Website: ulta-beauty
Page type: delivery-shipping
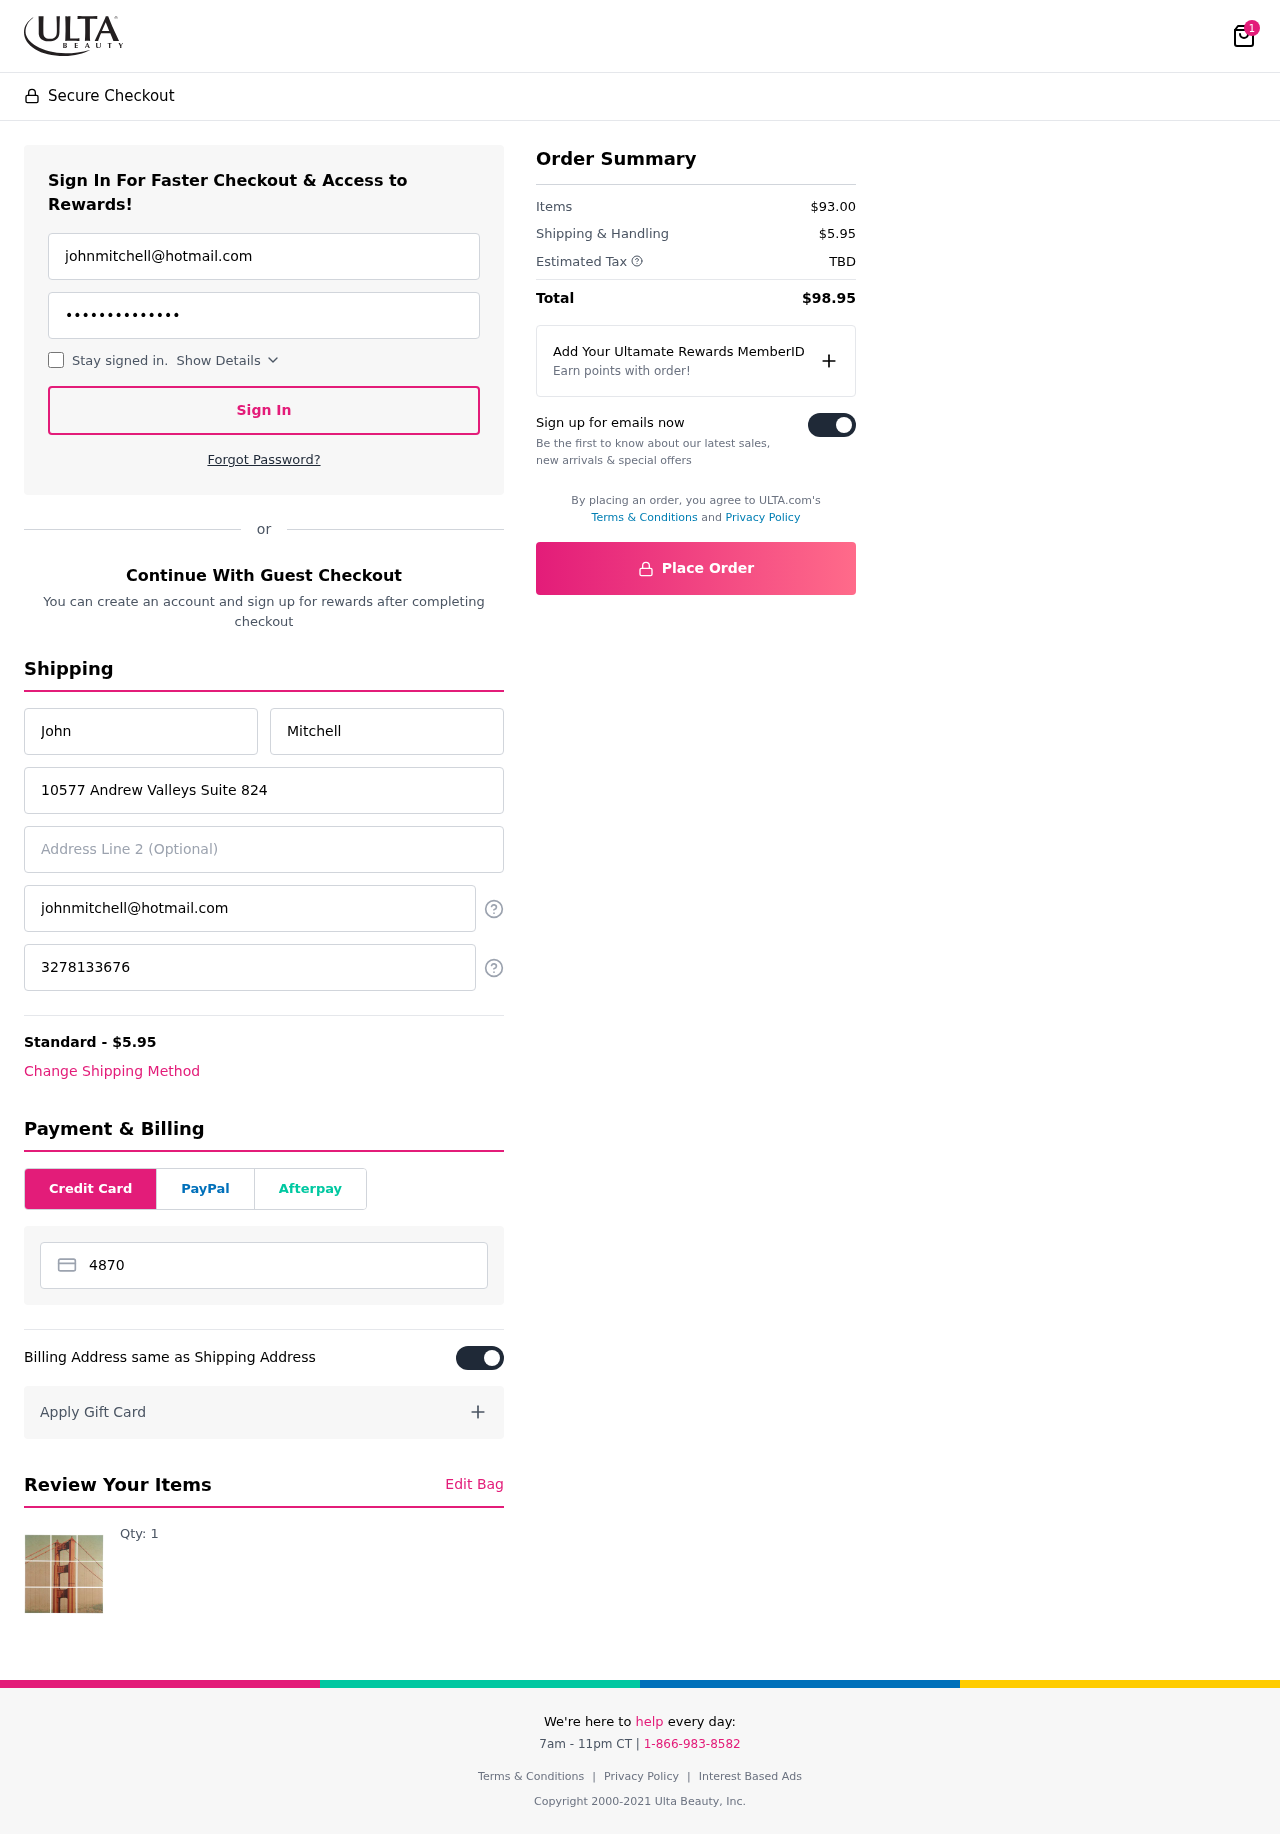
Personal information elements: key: PII_CARD_NUMBER
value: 4870 9720 6881 4796
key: PII_EMAIL
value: johnmitchell@hotmail.com
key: PII_EMAIL2
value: johnmitchell@hotmail.com
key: PII_FIRSTNAME
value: John
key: PII_LASTNAME
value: Mitchell
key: PII_PHONE
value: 3278133676
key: PII_STREET
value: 10577 Andrew Valleys Suite 824
Product elements: key: PRODUCT1_QUANTITY
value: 1
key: PRODUCT1
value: Qty: 1
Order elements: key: ORDER_NUM_ITEMS
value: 1
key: ORDER_SHIPPING_COST
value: $5.95
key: ORDER_SUBTOTAL
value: $93.00
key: ORDER_TAX
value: TBD
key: ORDER_TOTAL
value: $98.95